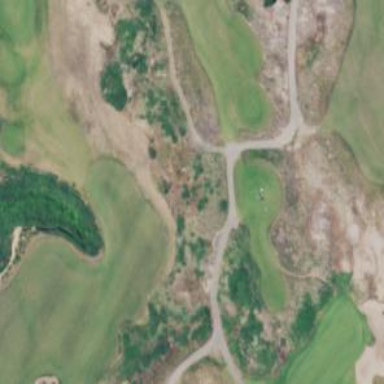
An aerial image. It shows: Path for both road and golf.